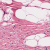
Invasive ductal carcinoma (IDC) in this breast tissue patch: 0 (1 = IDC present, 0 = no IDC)